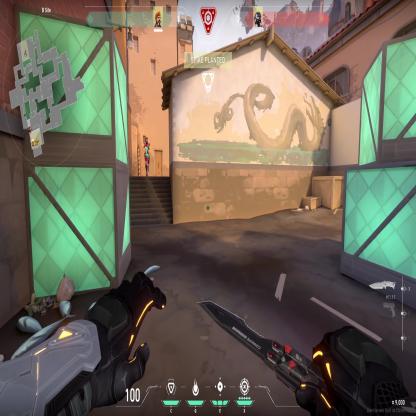
Label: enemy